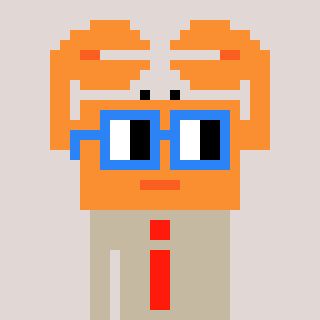
a pixel art character with square blue glasses, a crab-shaped head and a bege-colored body on a warm background